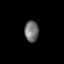
Tissue: prostate
Cell type: T cells
Senescence score: 0.3042
Nuclear area (px): 287
Mean DAPI intensity: 115.592